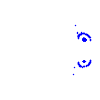
Particle: pion